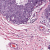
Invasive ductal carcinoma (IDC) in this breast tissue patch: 0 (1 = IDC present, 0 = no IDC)